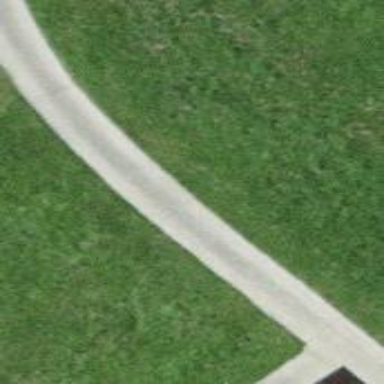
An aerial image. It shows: Track with grade 1 quality.